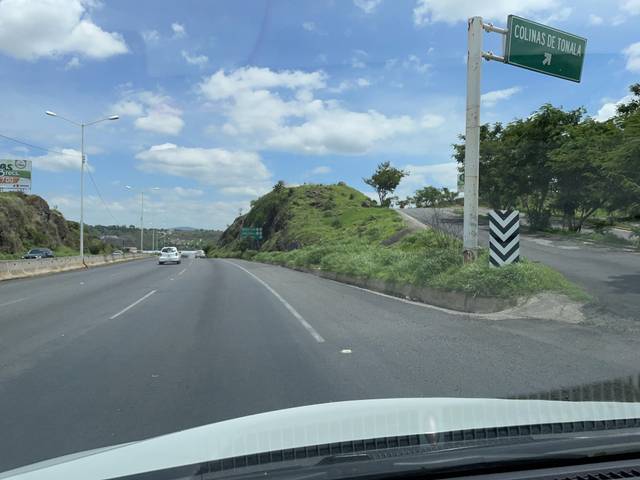
Region: Mexico
Coordinates: 20.61, -103.214